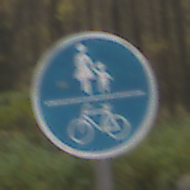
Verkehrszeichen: GemeinsamerGehUndRadweg
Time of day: MorningAfternoon
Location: Outdoor (Nature)
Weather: Overcast
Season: Autumn
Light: Natural